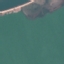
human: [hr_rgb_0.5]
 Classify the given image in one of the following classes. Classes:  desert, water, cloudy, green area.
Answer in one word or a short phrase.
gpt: water